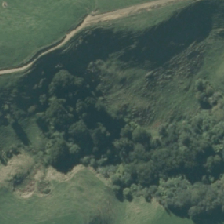
Land cover: deciduous_hardwood